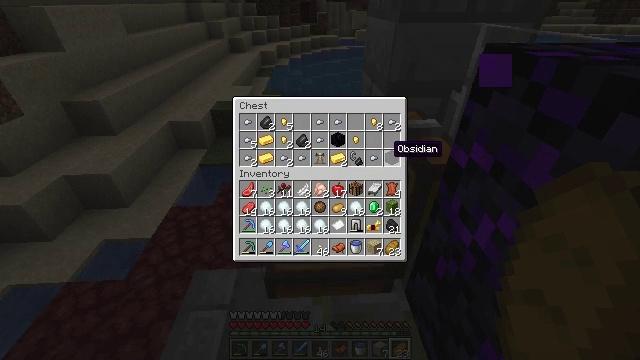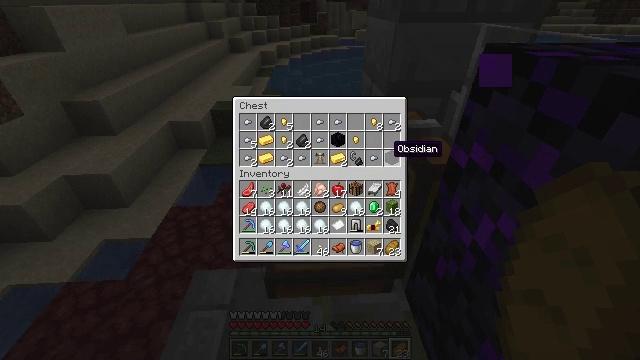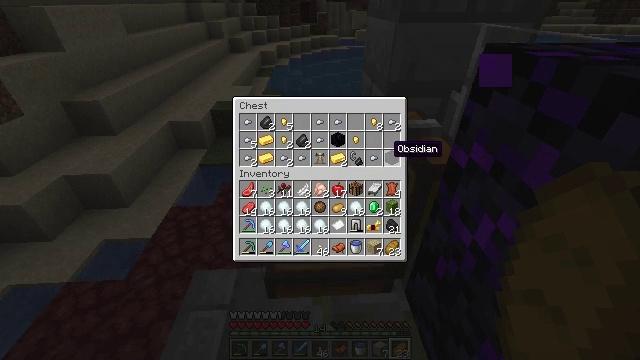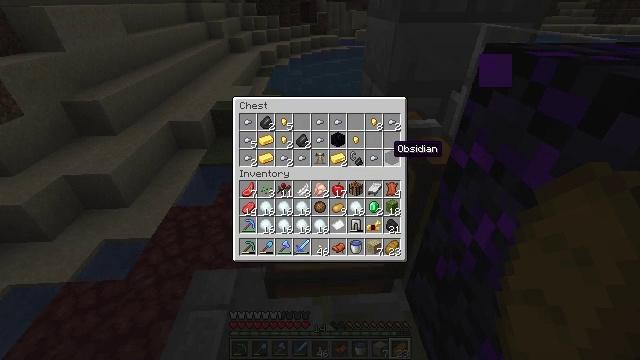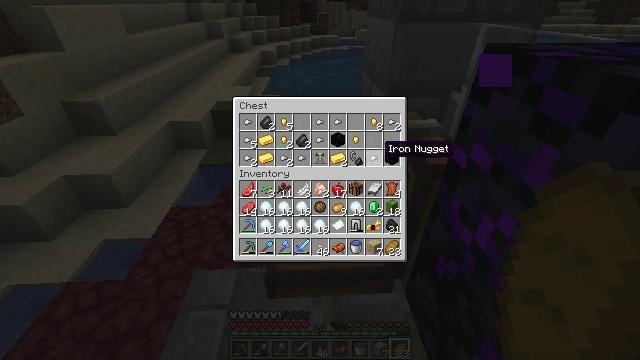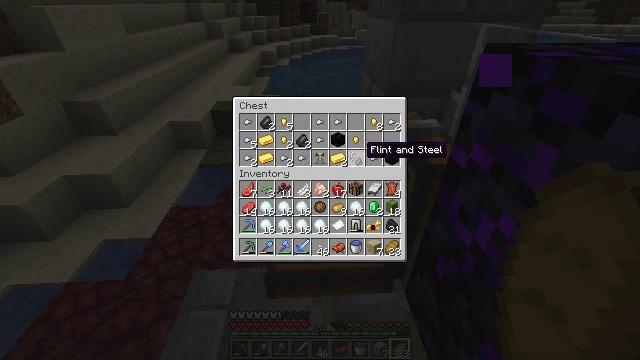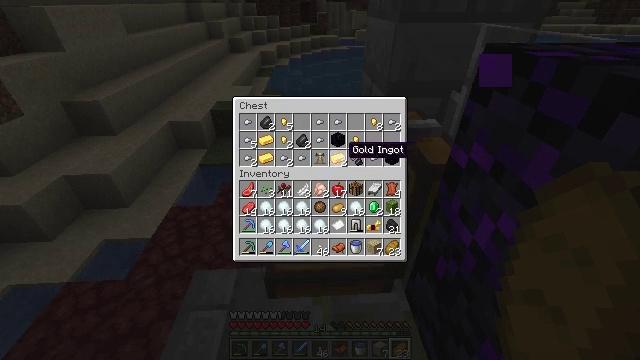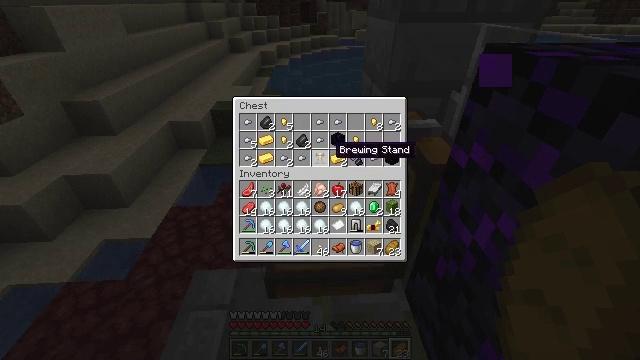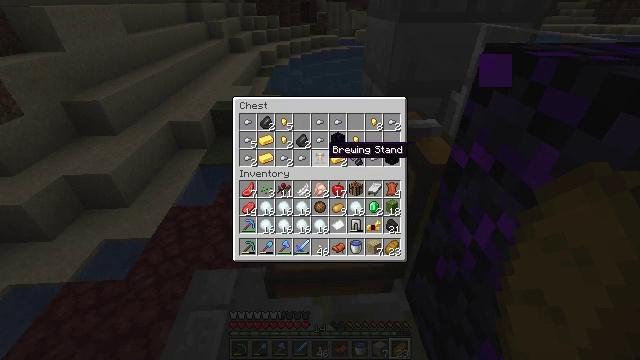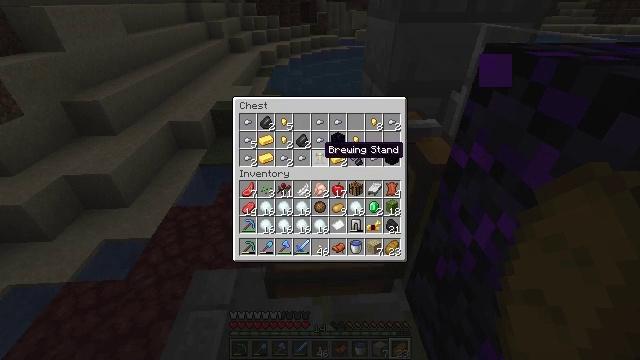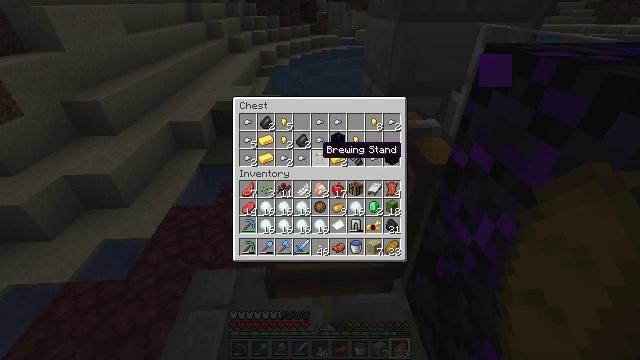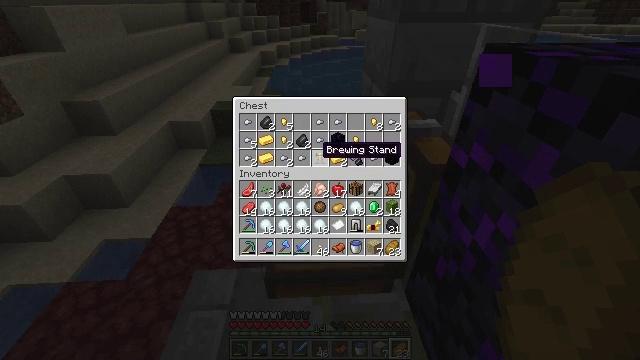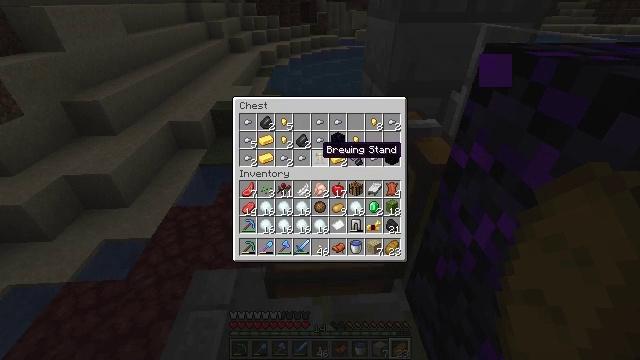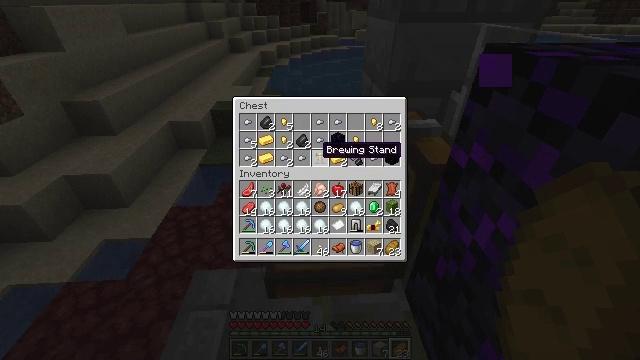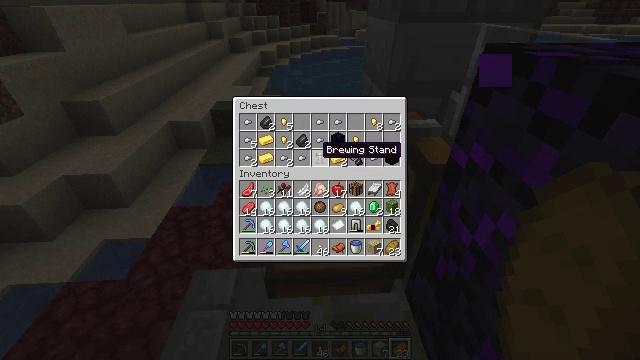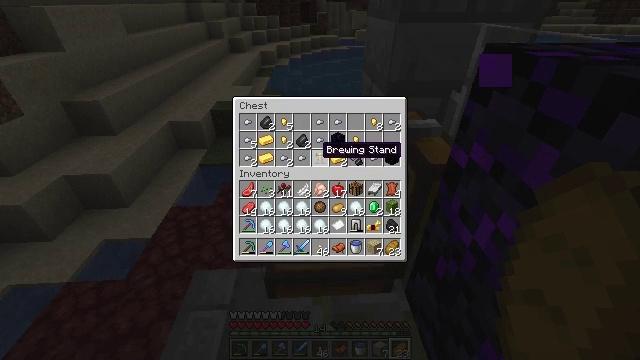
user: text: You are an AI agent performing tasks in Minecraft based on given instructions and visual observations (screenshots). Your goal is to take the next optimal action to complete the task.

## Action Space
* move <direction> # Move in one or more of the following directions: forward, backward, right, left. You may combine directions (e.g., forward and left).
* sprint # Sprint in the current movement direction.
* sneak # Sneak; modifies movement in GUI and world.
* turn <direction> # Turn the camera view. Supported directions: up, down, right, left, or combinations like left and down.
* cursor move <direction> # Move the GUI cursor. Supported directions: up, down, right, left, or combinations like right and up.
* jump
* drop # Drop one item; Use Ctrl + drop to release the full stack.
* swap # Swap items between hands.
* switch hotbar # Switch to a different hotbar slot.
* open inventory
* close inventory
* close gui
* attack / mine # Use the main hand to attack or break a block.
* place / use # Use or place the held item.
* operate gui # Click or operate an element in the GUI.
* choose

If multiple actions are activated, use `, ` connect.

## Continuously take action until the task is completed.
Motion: motion action
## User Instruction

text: Remove a snowball from the inventory.
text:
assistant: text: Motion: no_op
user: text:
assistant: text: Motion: no_op
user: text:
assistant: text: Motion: no_op
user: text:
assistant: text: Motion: cursor move left
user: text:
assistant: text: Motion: cursor move left
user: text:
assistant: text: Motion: cursor move left
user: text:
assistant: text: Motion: cursor move left
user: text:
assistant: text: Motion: cursor move left
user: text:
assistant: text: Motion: no_op
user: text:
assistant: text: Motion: no_op
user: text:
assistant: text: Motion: no_op
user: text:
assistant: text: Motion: no_op
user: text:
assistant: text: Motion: no_op
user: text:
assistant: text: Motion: no_op
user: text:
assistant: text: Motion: no_op
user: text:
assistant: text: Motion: no_op
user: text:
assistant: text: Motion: no_op
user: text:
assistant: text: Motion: cursor move right
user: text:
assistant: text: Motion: cursor move right
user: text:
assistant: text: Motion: cursor move right
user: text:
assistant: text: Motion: cursor move right
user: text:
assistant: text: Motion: no_op
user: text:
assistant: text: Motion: no_op
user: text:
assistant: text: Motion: no_op
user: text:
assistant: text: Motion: no_op
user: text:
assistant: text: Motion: no_op
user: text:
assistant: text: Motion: no_op
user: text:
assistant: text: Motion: no_op
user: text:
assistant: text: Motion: no_op
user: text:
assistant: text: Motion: no_op